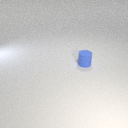
small blue rubber cylinder